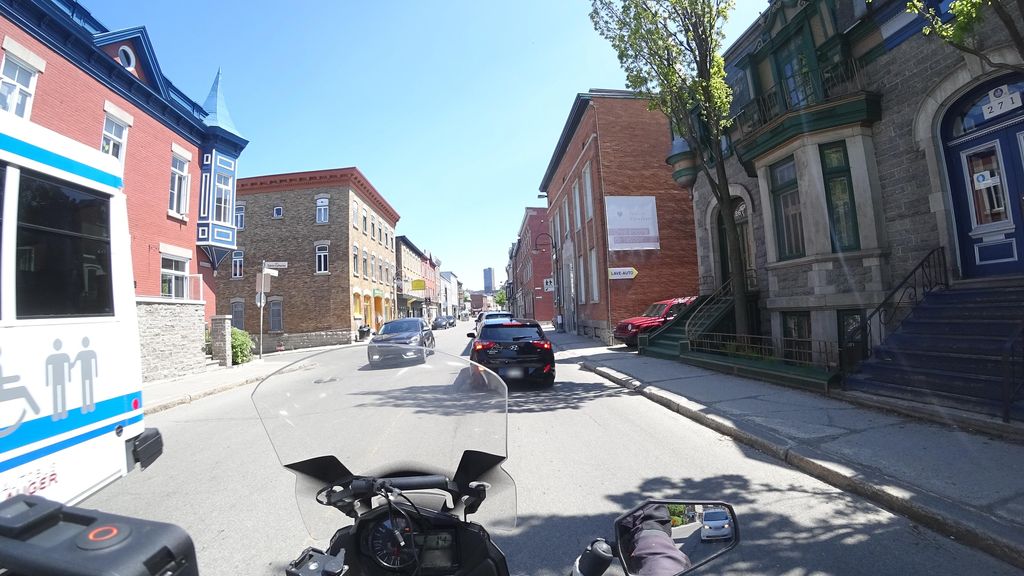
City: quebec_city